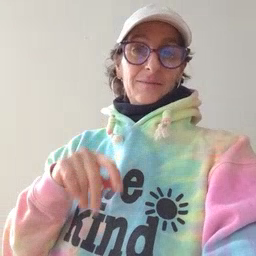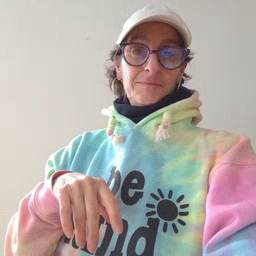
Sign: feet